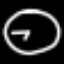
Label: clock